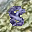
Label: 8